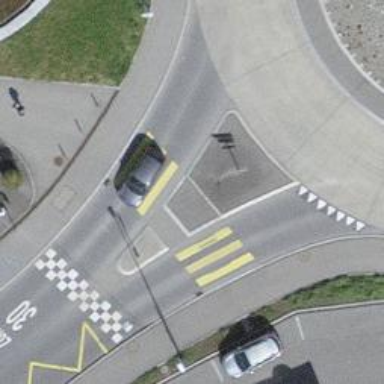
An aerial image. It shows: Traffic island located on footway.